Interaction volume radius: 5 \u00c5
Interaction volume height: 20 \u00c5
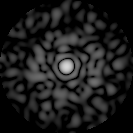
Disorder parameter: 0.8347